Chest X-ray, PA view. Patient: 57 years old, sex F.
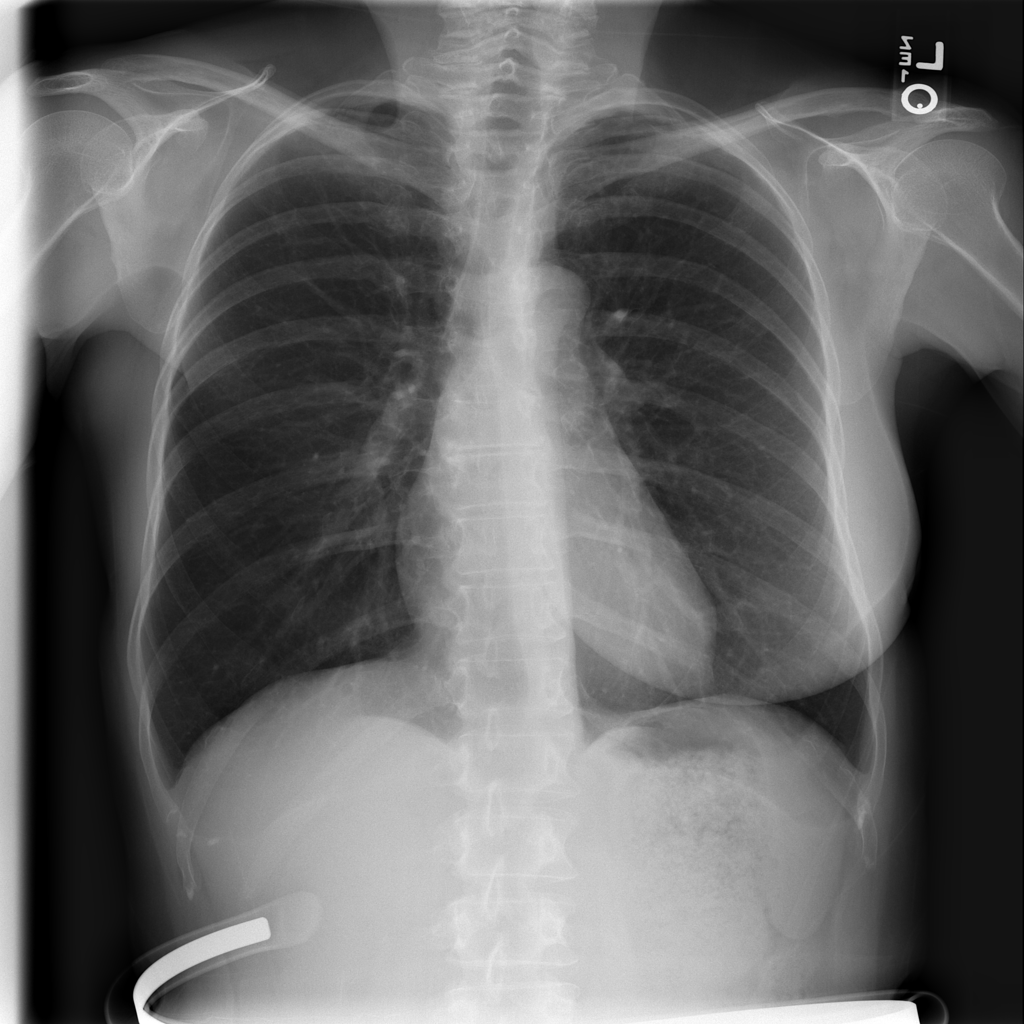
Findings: No Finding